Interaction volume radius: 5 \u00c5
Interaction volume height: 20 \u00c5
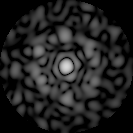
Disorder parameter: 0.7443